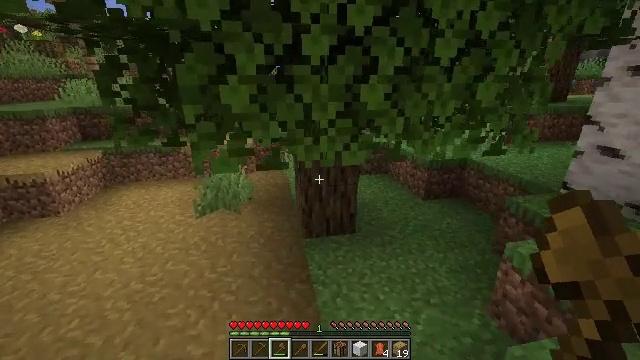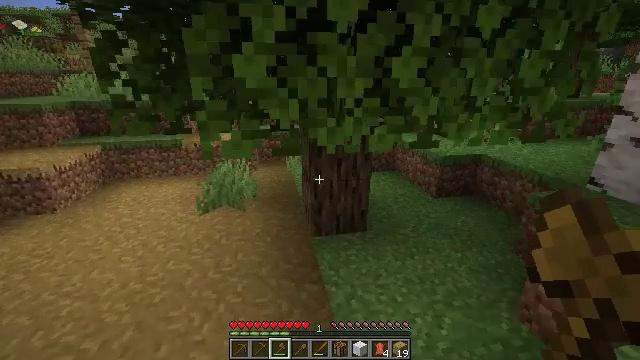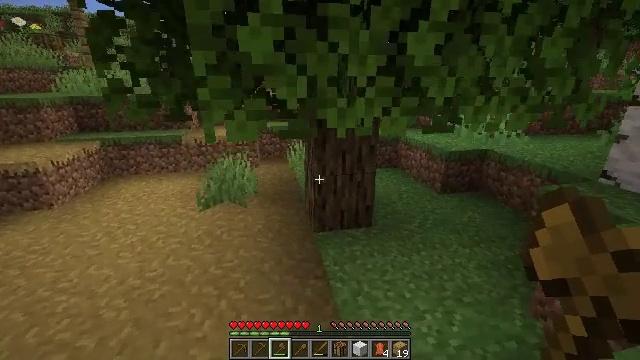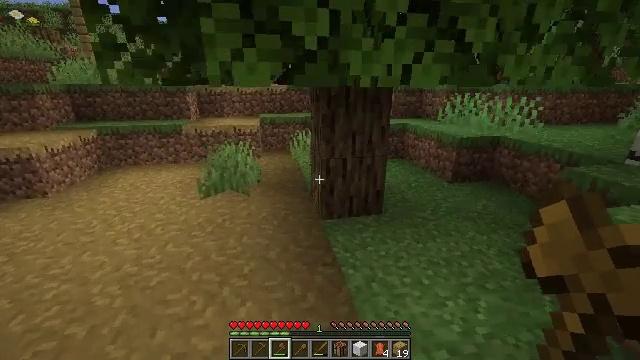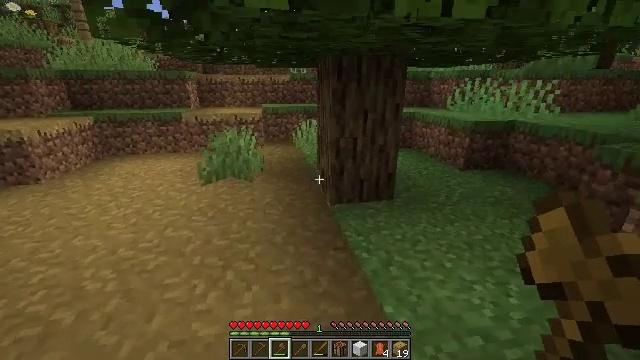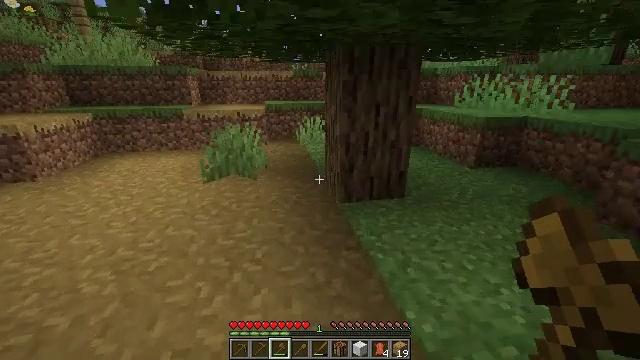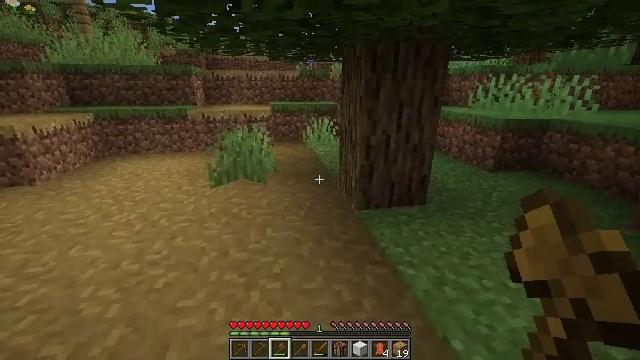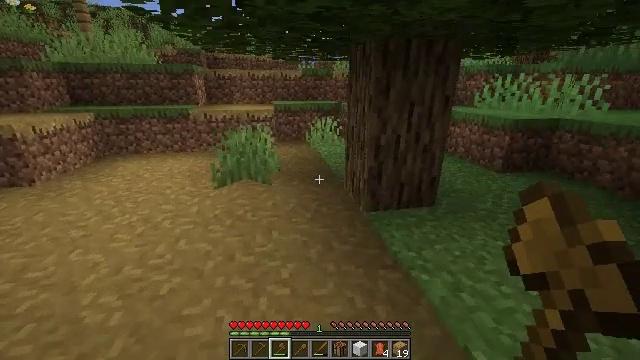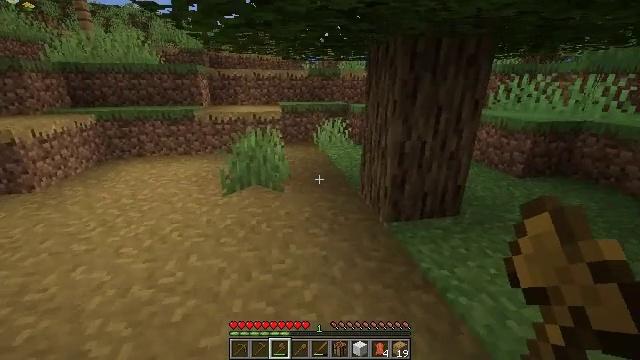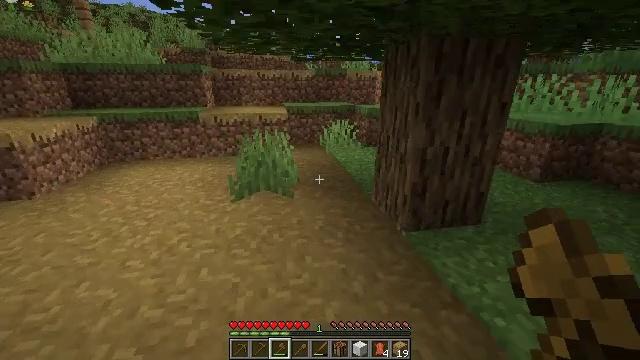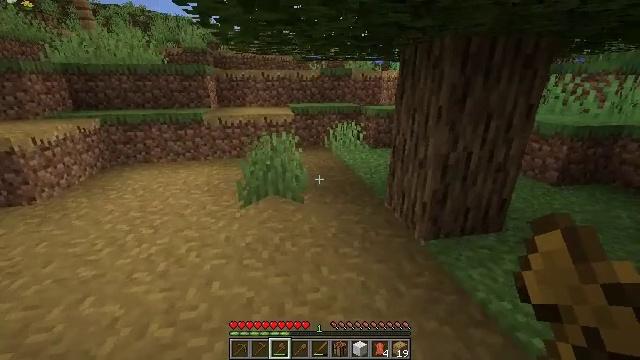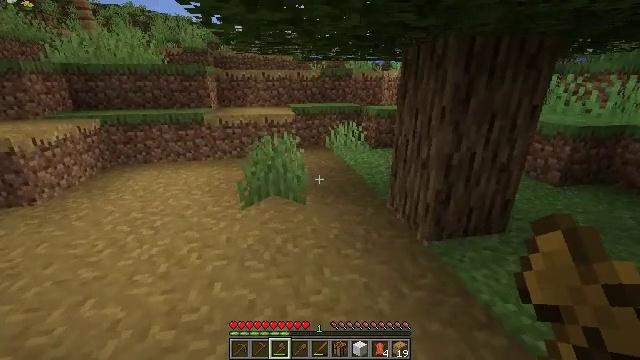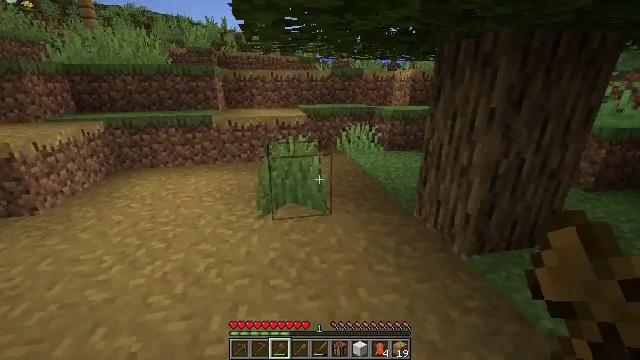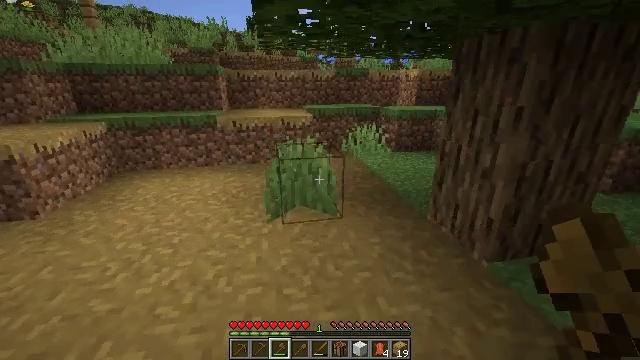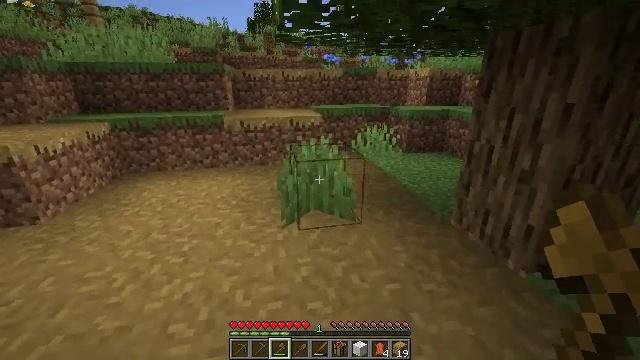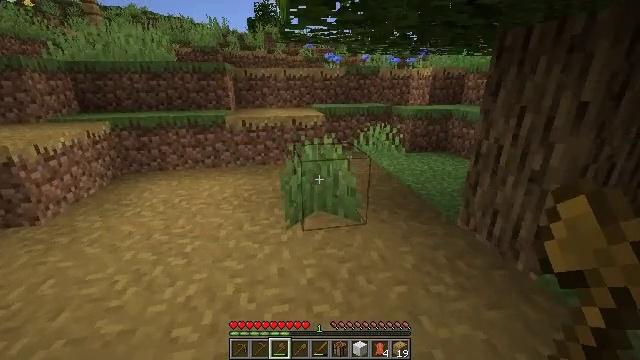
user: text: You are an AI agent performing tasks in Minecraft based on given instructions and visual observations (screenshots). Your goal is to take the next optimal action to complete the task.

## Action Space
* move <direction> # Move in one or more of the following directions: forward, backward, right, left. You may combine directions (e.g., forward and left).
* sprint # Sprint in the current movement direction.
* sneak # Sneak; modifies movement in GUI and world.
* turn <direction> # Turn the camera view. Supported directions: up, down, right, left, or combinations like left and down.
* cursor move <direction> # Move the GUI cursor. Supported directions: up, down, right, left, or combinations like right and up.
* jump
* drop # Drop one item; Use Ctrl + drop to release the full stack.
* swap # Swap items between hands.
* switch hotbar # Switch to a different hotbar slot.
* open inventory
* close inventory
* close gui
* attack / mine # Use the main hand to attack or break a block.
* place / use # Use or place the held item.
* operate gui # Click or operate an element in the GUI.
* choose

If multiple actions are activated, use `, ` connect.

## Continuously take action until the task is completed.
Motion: motion action
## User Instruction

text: Collect a hay block for crafting.
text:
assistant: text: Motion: move forward and move left
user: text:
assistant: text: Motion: move forward and move left
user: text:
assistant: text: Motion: move forward and move left
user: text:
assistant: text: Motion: move forward and move left
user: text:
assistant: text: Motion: move forward and move left
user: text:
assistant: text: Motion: move forward and move left
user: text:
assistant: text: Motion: move forward and move left
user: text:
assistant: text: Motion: move forward and move left
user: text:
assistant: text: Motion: move forward and move left
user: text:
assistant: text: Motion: move forward and move left
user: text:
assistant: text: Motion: move forward and move left
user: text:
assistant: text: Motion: move forward and move left
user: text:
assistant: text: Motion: move forward and move left
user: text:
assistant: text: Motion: move forward and move left
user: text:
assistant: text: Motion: move forward and move left
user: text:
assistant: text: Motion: move forward and move left
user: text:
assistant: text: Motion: move forward and move left
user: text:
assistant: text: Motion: move forward and move left
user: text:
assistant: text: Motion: move forward and move left
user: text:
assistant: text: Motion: move forward and move left
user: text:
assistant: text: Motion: move forward
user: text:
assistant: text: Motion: move forward
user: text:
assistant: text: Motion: move forward
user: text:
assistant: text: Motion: move forward
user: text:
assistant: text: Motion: move forward
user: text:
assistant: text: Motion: move forward
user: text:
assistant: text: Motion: move forward
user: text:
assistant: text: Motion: move forward
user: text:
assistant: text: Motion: move forward
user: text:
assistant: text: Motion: move forward